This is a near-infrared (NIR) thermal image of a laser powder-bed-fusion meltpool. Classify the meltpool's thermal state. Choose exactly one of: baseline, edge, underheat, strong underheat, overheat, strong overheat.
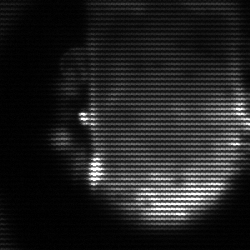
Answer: baseline